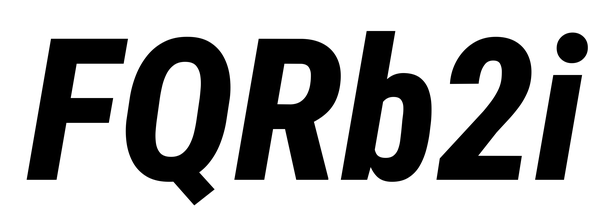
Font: Roboto-Italic_Condensed_ExtraBold_Italic